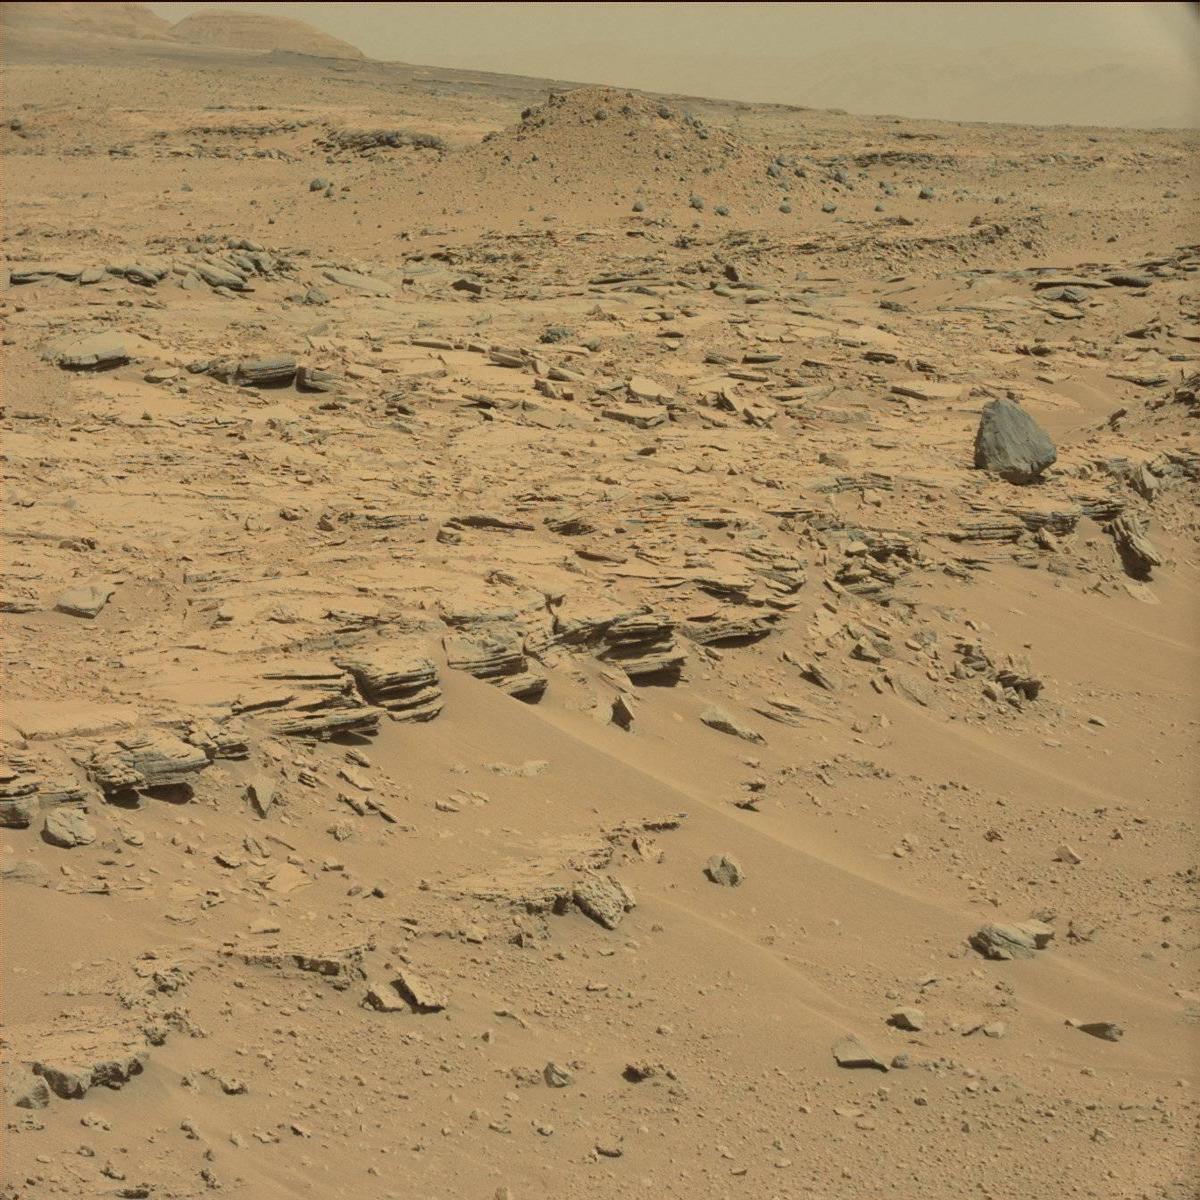
Terrain classes present: Bedrock, Ridge, Rock, Sand / Soil, Sky